【题型】解答题　【知识点】立体几何　【难度】easy
在空间四边形 \(ABCD\) 中，\(AB=CD\)，\(AC=BD\)，\(E\)、\(F\) 分别是 \(AD\)、\(BC\) 的中点。求证：线段 \(EF\) 是异面直线 \(AD\)，\(BC\) 的公垂线。

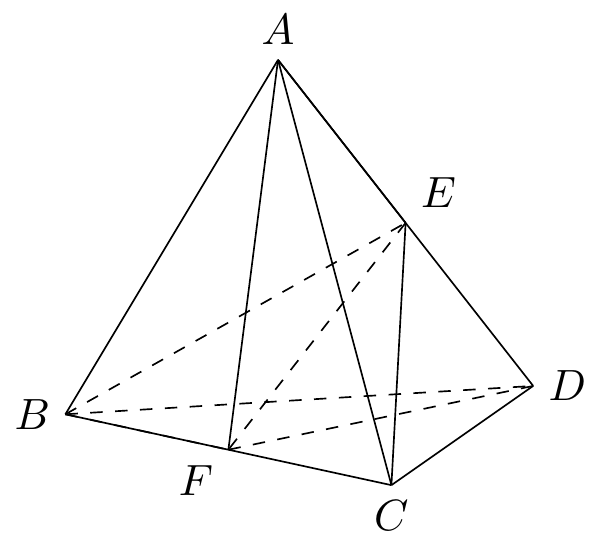
【解答】
\noindent
【答案】证明见解析
\noindent
【知识点】求异面直线的距离
\noindent
【分析】利用三角形全等得 \(BE=CE\)，进而可得 \(EF \perp BC\)，同理可证 \(EF \perp AD\)，即可得证。
\noindent
【详解】连接 \(AF\)、\(DF\)、\(BE\)、\(CE\)。
\noindent
在 \(\triangle ABD\) 和 \(\triangle ACD\) 中，\(AB=CD\)，\(AC=BD\)，\(AD=AD\)。
\noindent
\(\therefore \triangle ABD \cong \triangle ACD\)。又 \(E\) 是 \(AD\) 中点，
\noindent
\(\therefore BE=CE\)。
\noindent
在 \(\triangle BEC\) 中，又 \(F\) 是 \(BC\) 的中点，
\noindent
\(\therefore EF \perp BC\)。
\noindent
同理 \(EF \perp AD\)，
\noindent
\(\therefore EF\) 是异面直线 \(AD\)、\(BC\) 的公垂线。